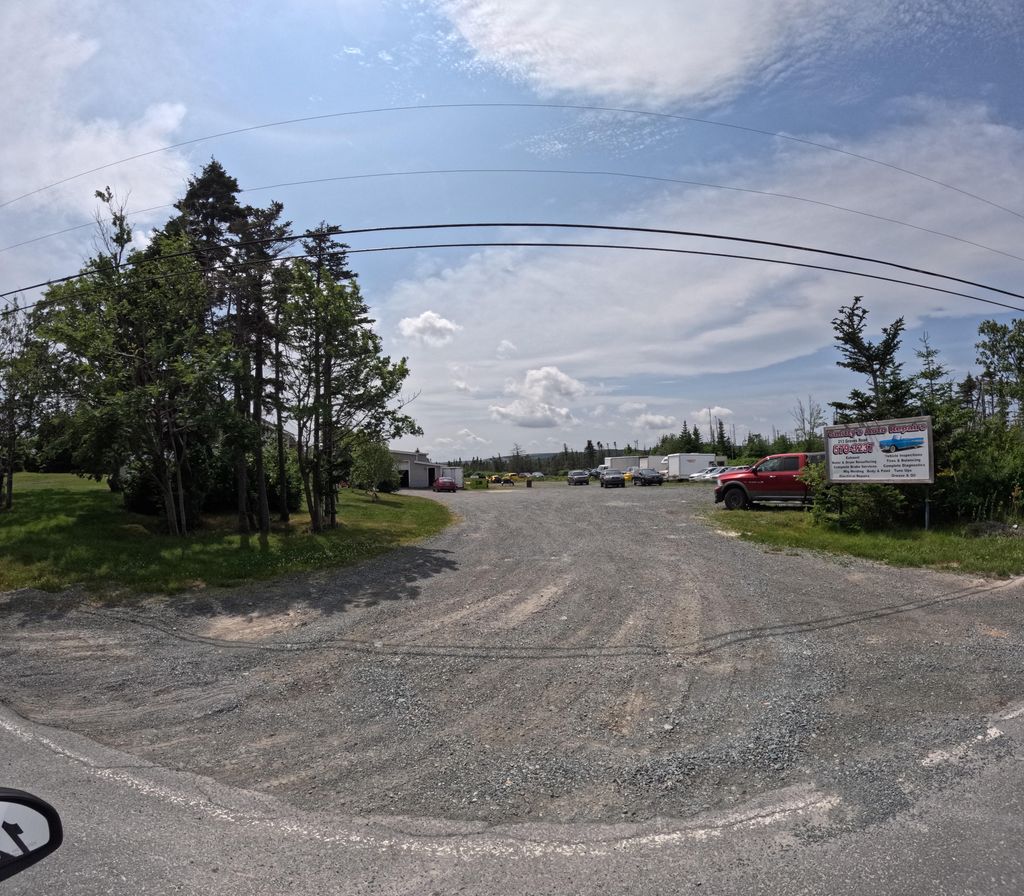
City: st_johns